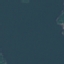
Label: SeaLake